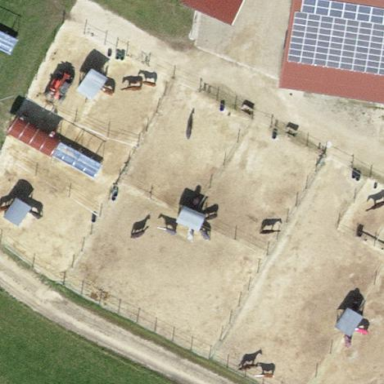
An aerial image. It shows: Leisure land designated for horse riding.